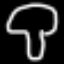
Label: mushroom